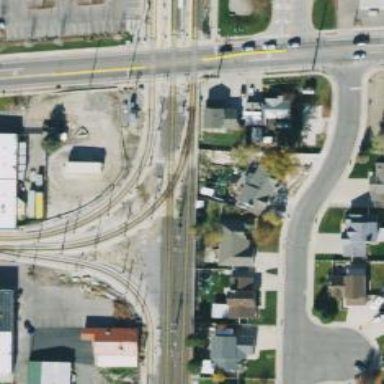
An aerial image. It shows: Railway crossing.